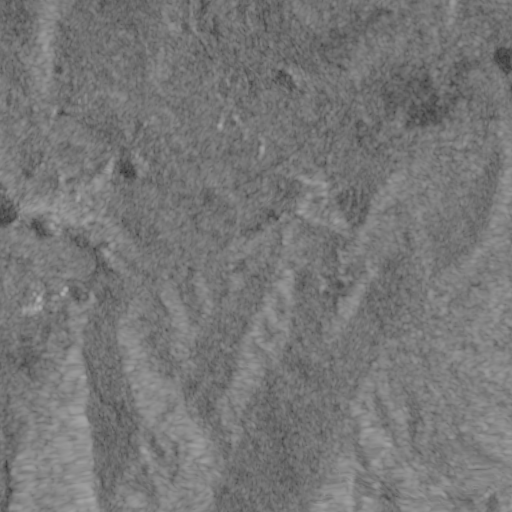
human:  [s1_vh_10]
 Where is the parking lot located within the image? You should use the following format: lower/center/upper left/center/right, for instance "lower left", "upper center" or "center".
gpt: The parking lot is located in the center left of the image.
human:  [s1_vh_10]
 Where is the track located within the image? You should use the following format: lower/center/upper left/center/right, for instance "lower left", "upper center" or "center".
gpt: There is no track in the image.

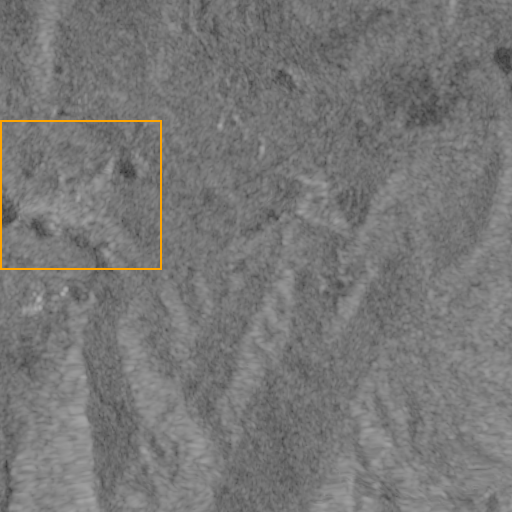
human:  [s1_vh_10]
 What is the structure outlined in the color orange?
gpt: The structure outlined in orange is a quarry.
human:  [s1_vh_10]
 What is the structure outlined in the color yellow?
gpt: There is no yellow outline.